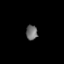
Tissue: prostate
Cell type: Endothelial cells
Senescence score: 0.744
Nuclear area (px): 167
Mean DAPI intensity: 110.719